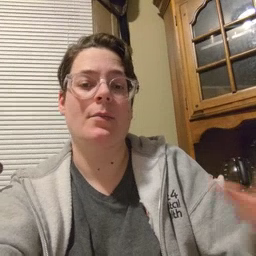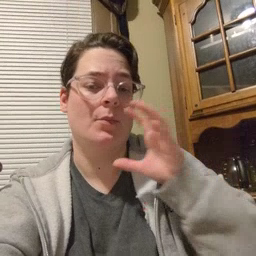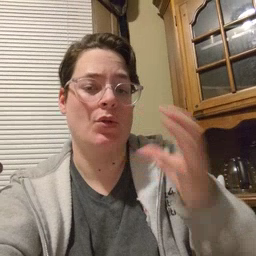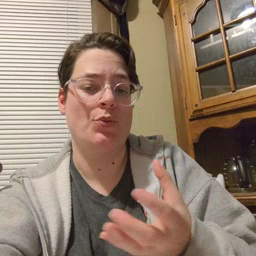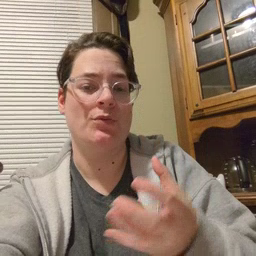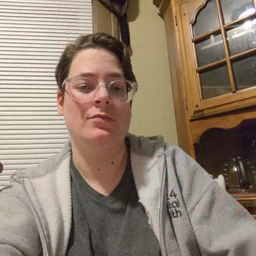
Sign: balloon